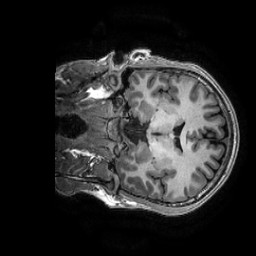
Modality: T1w
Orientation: coronal
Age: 31
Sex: male
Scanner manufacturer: ge
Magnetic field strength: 3 T
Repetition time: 0.0073 s
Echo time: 0.003 s